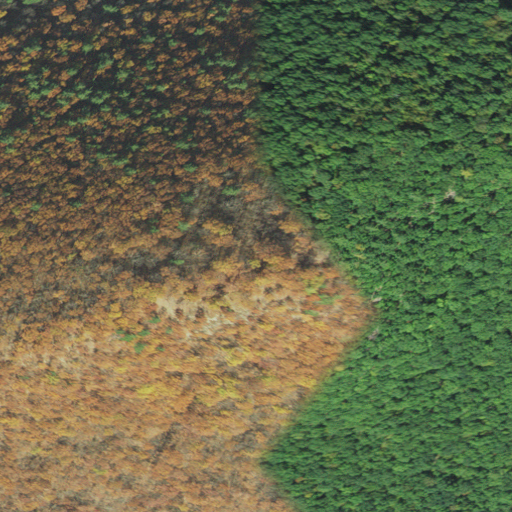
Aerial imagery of mountain in Vermont named Burt Hill containing deciduous forest and evergreen forest